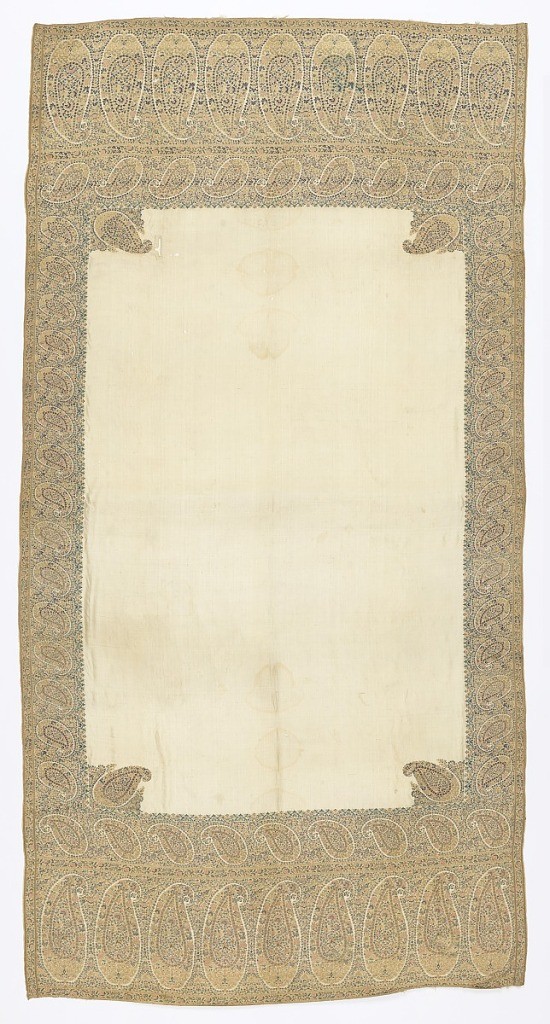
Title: Shawl
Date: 1850–1900
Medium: silk, cotton Technique: twill woven
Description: Oblong shawl of ivory silk twill with deep end and side borders of machine woven paisley design. In pale shades of rose, ecru, and soft green.